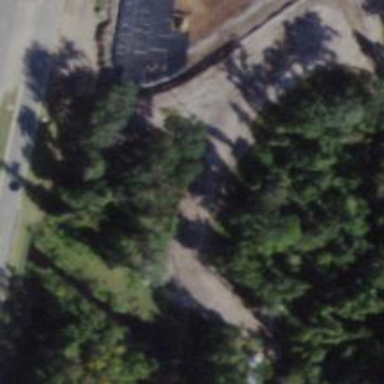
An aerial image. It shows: Golf cartpath that is also road path.